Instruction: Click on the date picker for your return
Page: home
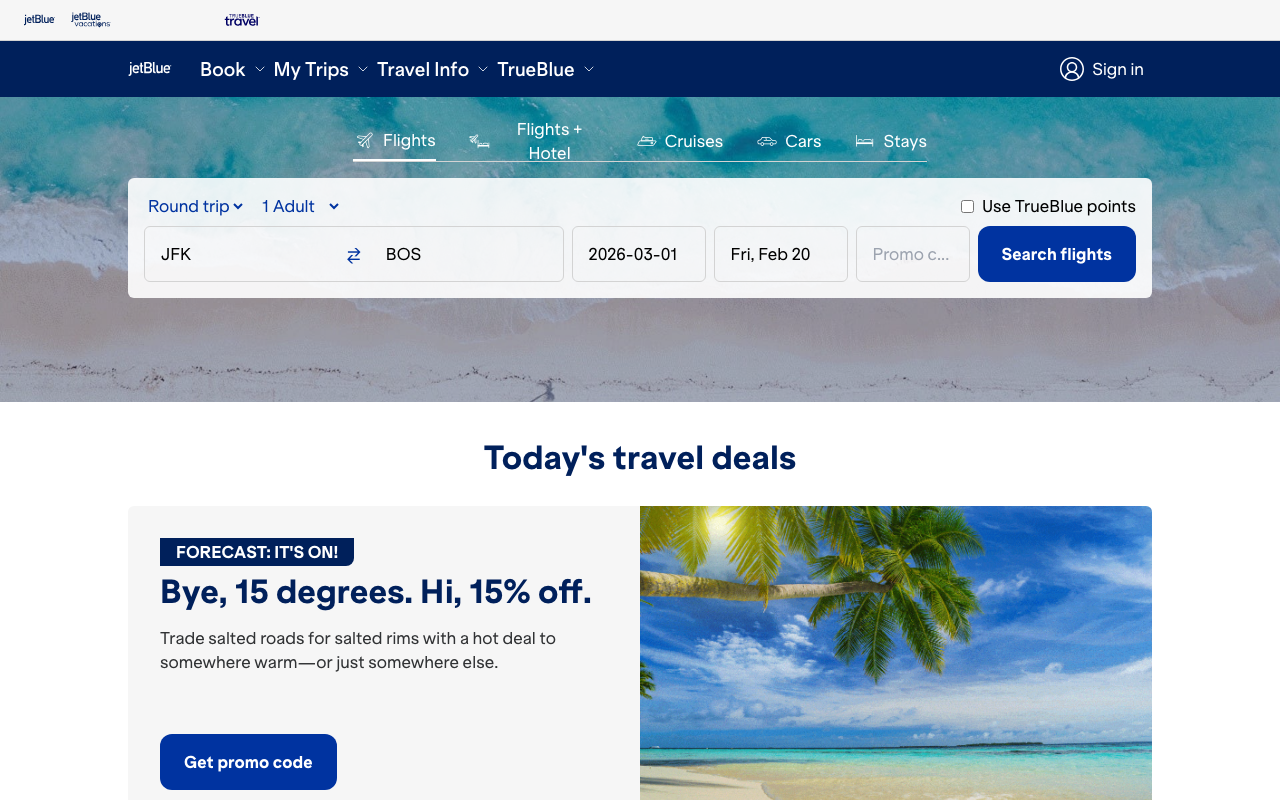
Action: click